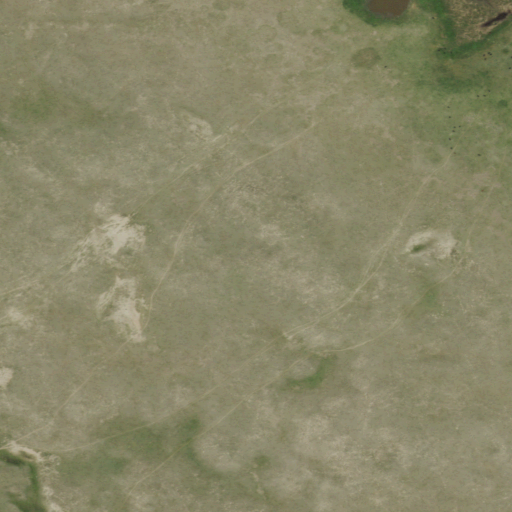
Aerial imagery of valley in Nebraska named Hobin Valley containing grassland and herbaceous wetlands